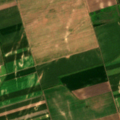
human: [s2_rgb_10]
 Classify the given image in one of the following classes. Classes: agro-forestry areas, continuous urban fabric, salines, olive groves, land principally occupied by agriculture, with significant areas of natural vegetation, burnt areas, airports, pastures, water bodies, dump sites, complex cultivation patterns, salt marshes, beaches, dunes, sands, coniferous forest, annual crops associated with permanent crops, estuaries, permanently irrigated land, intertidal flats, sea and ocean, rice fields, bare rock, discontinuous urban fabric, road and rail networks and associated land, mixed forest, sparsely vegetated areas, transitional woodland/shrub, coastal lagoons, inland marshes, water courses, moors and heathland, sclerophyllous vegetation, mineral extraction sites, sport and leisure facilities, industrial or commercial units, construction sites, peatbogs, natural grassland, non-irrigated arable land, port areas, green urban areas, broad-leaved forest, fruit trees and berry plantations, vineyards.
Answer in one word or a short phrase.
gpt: non-irrigated arable land